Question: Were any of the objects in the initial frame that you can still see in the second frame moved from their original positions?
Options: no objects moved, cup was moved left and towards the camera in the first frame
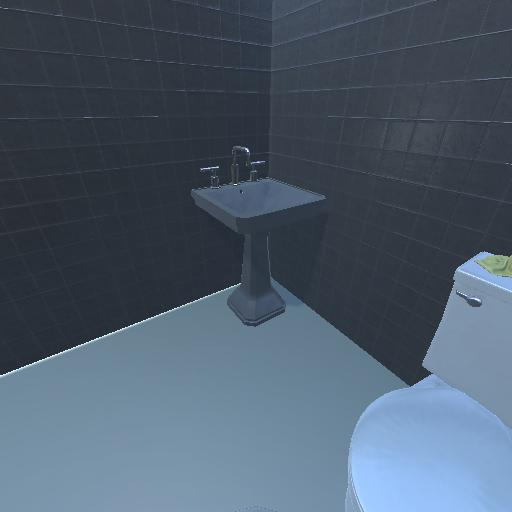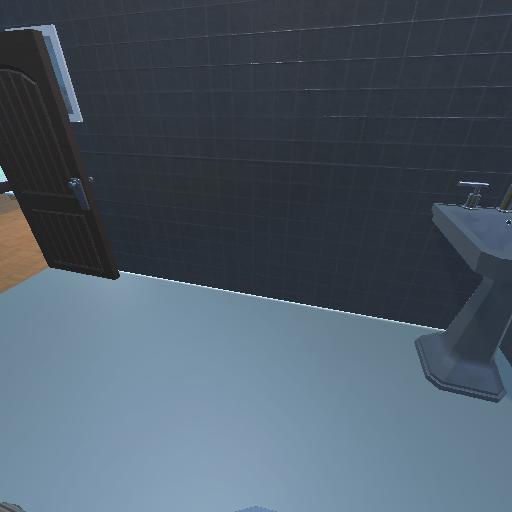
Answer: no objects moved